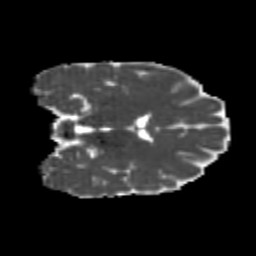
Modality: MD
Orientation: coronal
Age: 25
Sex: female
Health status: healthy
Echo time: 0.074 s